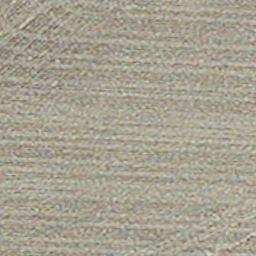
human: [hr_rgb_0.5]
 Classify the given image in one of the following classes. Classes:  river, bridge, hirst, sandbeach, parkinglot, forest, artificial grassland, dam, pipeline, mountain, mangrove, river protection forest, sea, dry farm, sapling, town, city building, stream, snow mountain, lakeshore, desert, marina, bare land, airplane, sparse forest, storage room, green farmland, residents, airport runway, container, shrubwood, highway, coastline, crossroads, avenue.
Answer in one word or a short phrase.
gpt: dry farm